Question: The below is on the way to providing the results I am looking for, but unfortunately when this displays there is a large gap between tables on each page. It is so that I can only fit two of them on the screen per tab (with just two rows per table).
'''
private void display() {
JFrame f = new JFrame("Test");
f.setDefaultCloseOperation(JFrame.EXIT_ON_CLOSE);
f.add(new JLabel("Test"));
f.pack();
f.setLocationRelativeTo(null);
f.setVisible(true);
}
class ResultsPanel extends JPanel implements ActionListener {
private ArrayList<Venue> venueList;
private Timer timer;
QueueItem[] queue;
Reporter reporter;
private JPanel resultsPane1;
private JPanel resultsPane2;
private JTable[] table1;
private JTable[] table2;
private int totalItems;
public String[] page1ColumnNames = {
"Name",
"Wins",
"Losses",
"Draws",
"Win %",
"Avg Turns"};
public String[] page2ColumnNames = {
"Name",
"H%Total",
"H%inRange",
"KO/F rcvd",
"KO/F Infl",
"HChances",
"HitsTotal",
"Wounds Inflicted",
"Wounds Received"};
public String[][] page1Data = new String[2][6];
public String[][] page2Data = new String[2][9];
public void initResults() {
timer = new Timer(500, this);
timer.start();
}
@Override
public void actionPerformed(ActionEvent e) {
Object src = e.getSource();
try {
Thread.sleep(1);
} catch (InterruptedException d) {
System.err.println("Caught : InterruptedException" + d.getMessage());
}
repaint();
}
public ResultsPanel(QueueItem[] queueItems) {
super();
totalItems = 0;
queue = queueItems;
for (QueueItem a : queue) {
if (a != null) {
totalItems++;
}
}
JTabbedPane tabbedPane = new JTabbedPane();
resultsPane1 = new JPanel();
resultsPane2 = new JPanel();
resultsPane1.setLayout(new BoxLayout(resultsPane1, BoxLayout.PAGE_AXIS));
resultsPane2.setLayout(new BoxLayout(resultsPane2, BoxLayout.PAGE_AXIS));
table1 = new JTable[totalItems];
table2 = new JTable[totalItems];
for (int b = 0; b < totalItems; b++) {
reporter = queue[b].reporter;
generateData();
table1[b] = new JTable(page1Data, page1ColumnNames);
table2[b] = new JTable(page2Data, page2ColumnNames);
resultsPane1.add(new JScrollPane(table1[b]));
resultsPane2.add(new JScrollPane(table2[b]));
}
JScrollPane scrollPane1 = new JScrollPane(resultsPane1);
JScrollPane scrollPane2 = new JScrollPane(resultsPane2);
tabbedPane.addTab("Win/Loss", scrollPane1);
tabbedPane.addTab("Overall", scrollPane2);
add(tabbedPane);
}
public void generateData() {
double temp = 0;
double avgTurns;
double total;
for (Integer a : reporter.numberOfTurns) {
temp = temp + a;
}
avgTurns = 1.0 * temp / reporter.numberOfTurns.size();
page1Data[0][0] = reporter.glad1.name;
page1Data[0][1] = "" + reporter.gladTotalWins1;
page1Data[0][2] = "" + reporter.gladTotalLosses1;
page1Data[0][3] = "" + reporter.gladTotalDraws1;
temp = (int) ((reporter.gladTotalWins1 * 100.0) / (reporter.gladTotalWins1 + reporter.gladTotalLosses1 + reporter.gladTotalDraws1));
page1Data[0][4] = "" + temp + "%";
page1Data[0][5] = "" + avgTurns;
page1Data[1][0] = reporter.glad2.name;
page1Data[1][1] = "" + reporter.gladTotalWins2;
page1Data[1][2] = "" + reporter.gladTotalLosses2;
page1Data[0][3] = "" + reporter.gladTotalDraws2;
temp = (int) ((reporter.gladTotalWins2 * 100.0) / (reporter.gladTotalWins2 + reporter.gladTotalLosses2 + reporter.gladTotalDraws2));
page1Data[1][4] = "" + temp + "%";
page1Data[1][5] = "" + avgTurns;
page2Data[0][0] = reporter.glad1.name;
total = 0;
for (double a : reporter.hitChancePercentOut1) {
total = total + a;
}
temp = 1.0 * total / reporter.hitChancePercentOut1.size();
page2Data[0][1] = "" + temp;
total = 0;
for (double a : reporter.hitChancePercentIn1) {
total = total + a;
}
temp = 1.0 * total / reporter.hitChancePercentIn1.size();
page2Data[0][2] = "" + temp;
page2Data[1][0] = reporter.glad2.name;
total = 0;
for (double a : reporter.hitChancePercentOut2) {
total = total + a;
}
temp = 1.0 * total / reporter.hitChancePercentOut2.size();
page2Data[1][1] = "" + temp;
total = 0;
for (double a : reporter.hitChancePercentIn2) {
total = total + a;
}
temp = 1.0 * total / reporter.hitChancePercentIn2.size();
page2Data[1][2] = "" + temp;
int deadCount2 = 0;
int KOCount2 = 0;
for (String a : reporter.endStatus2) {
if (a.equals("DEAD")) {
deadCount2++;
} else if (a.equals("KO")) {
KOCount2++;
}
}
int deadCount1 = 0;
int KOCount1 = 0;
for (String a : reporter.endStatus1) {
if (a.equals("DEAD")) {
deadCount1++;
} else if (a.equals("KO")) {
KOCount1++;
}
}
page2Data[0][3] = "" + KOCount1 + "/" + deadCount1;
page2Data[1][3] = "" + KOCount2 + "/" + deadCount2;
page2Data[0][4] = "" + KOCount2 + "/" + deadCount2;
page2Data[1][4] = "" + KOCount1 + "/" + deadCount1;
total = 0;
for (Integer a : reporter.hitChances1) {
total = total + a;
}
page2Data[0][5] = "" + total;
total = 0;
for (Integer a : reporter.hitTotals1) {
total = total + a;
}
page2Data[0][6] = "" + total;
total = 0;
for (Integer a : reporter.woundsInflicted1) {
total = total + a;
}
page2Data[0][7] = "" + total;
total = 0;
for (Integer a : reporter.woundsReceived1) {
total = total + a;
}
page2Data[0][8] = "" + total;
total = 0;
total = 0;
for (Integer a : reporter.hitChances2) {
total = total + a;
}
page2Data[1][5] = "" + total;
total = 0;
for (Integer a : reporter.hitTotals2) {
total = total + a;
}
page2Data[1][6] = "" + total;
total = 0;
for (Integer a : reporter.woundsInflicted2) {
total = total + a;
}
page2Data[1][7] = "" + total;
total = 0;
for (Integer a : reporter.woundsReceived2) {
total = total + a;
}
page2Data[1][8] = "" + total;
total = 0;
}
public void paintComponent(Graphics g) {
super.paintComponent(g);
Graphics2D g2 = (Graphics2D) g;
}
}
'''
How would I go about fixing this? Thanks
Edit: Edited to add full code per request... most of it is irrelevant to what is going on here. Also removed setPreferredSize, but still same result.
Edit 2:

FYI, the blank spot in "Draws" is unrelated.
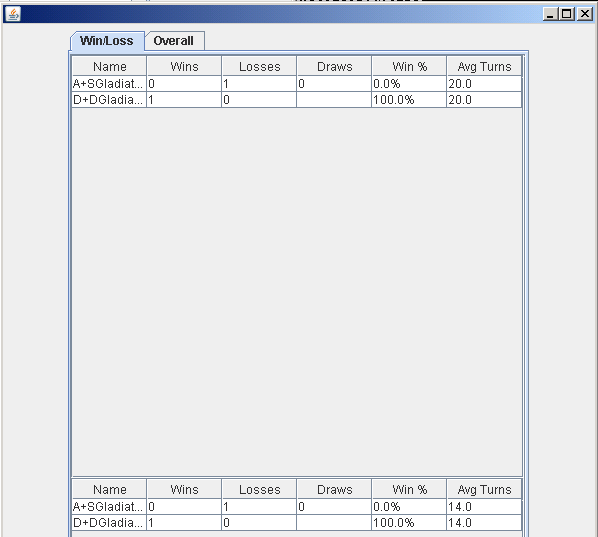
Answer: Absent a complete example, it's hard to be sure what you're seeing. Given that one should avoid <URL>, may be a useful alternative.